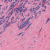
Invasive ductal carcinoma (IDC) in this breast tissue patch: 1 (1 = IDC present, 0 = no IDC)